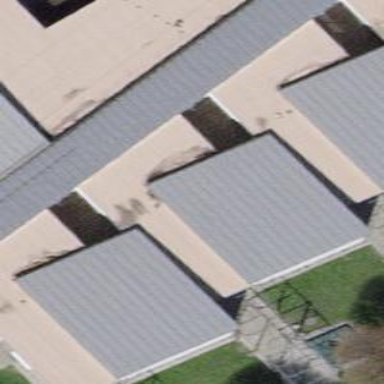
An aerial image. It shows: Kindergarten building.